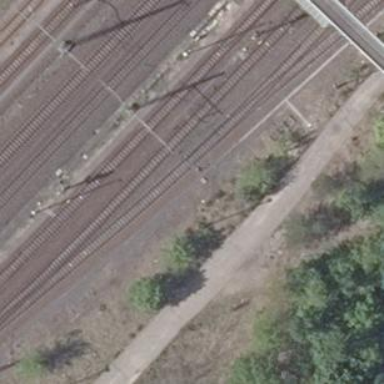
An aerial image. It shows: Railway switch.